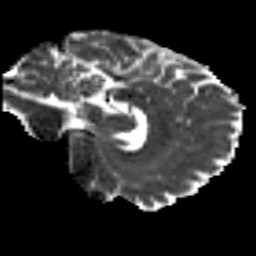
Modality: MD
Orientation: sagittal
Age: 21
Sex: male
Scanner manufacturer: siemens
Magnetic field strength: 3 T
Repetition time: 8.8 s
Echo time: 0.085 s